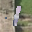
Label: 1